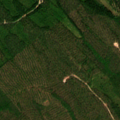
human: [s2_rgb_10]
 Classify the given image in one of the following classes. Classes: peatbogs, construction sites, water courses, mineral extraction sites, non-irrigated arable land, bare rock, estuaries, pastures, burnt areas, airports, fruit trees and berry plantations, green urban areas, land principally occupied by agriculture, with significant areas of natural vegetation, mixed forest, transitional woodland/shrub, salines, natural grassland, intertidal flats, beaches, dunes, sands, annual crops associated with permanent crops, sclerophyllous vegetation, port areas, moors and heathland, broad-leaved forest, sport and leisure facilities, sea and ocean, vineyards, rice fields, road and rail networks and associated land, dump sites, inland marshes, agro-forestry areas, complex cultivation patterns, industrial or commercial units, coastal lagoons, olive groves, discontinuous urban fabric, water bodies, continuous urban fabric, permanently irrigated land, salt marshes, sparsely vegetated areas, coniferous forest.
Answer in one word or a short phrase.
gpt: coniferous forest, mixed forest